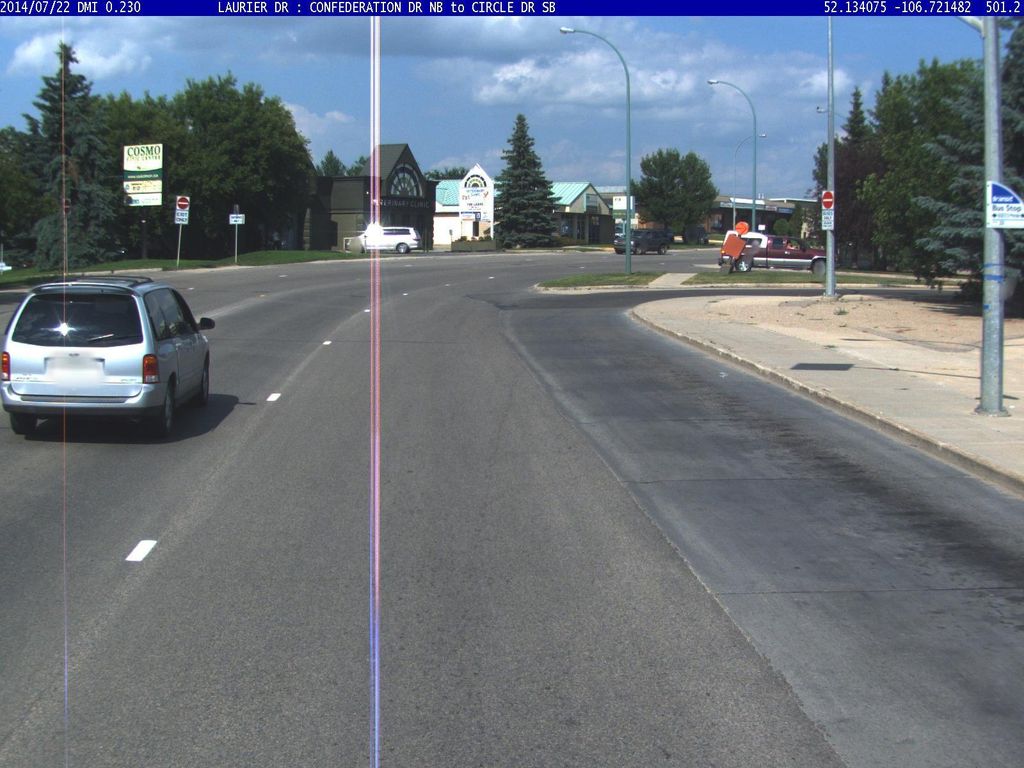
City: saskatoon